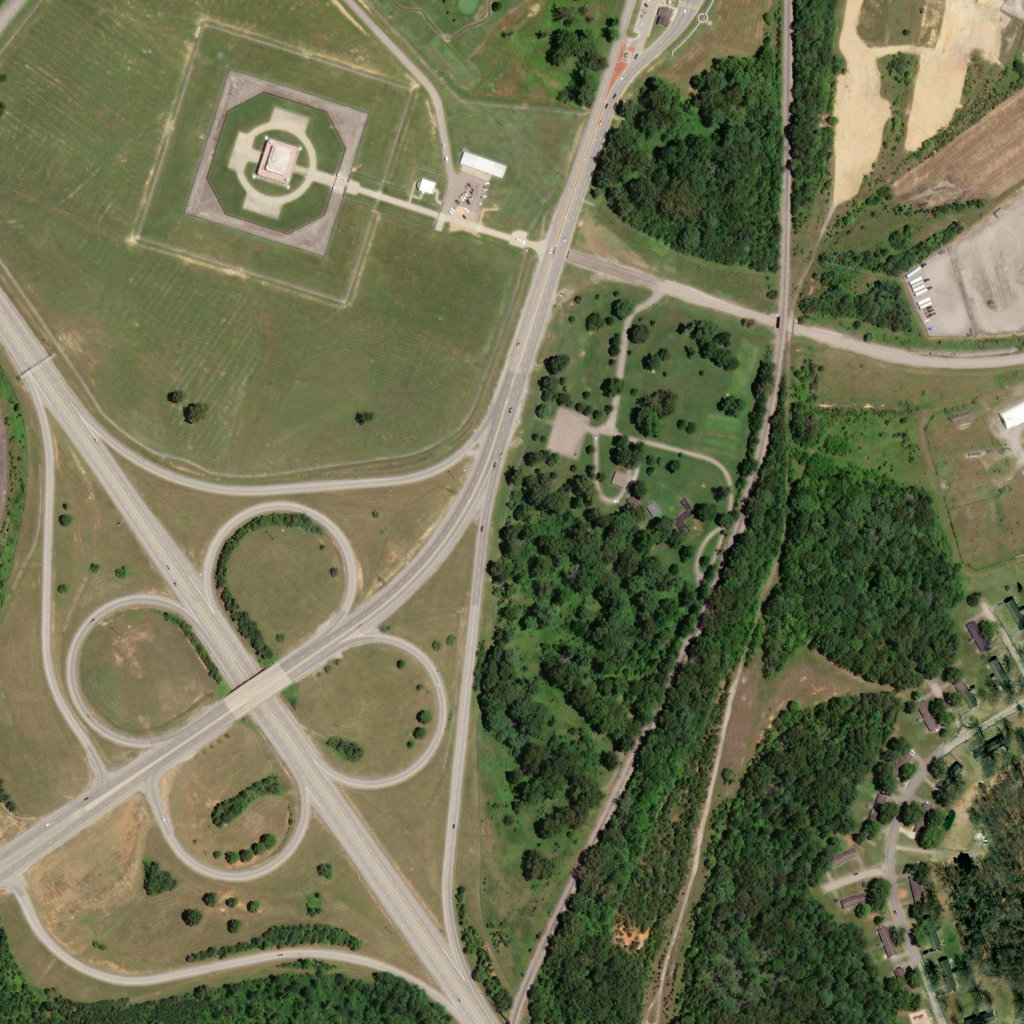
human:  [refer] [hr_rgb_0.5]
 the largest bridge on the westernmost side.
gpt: <box>[[21, 64, 28, 70, 0]]</box>

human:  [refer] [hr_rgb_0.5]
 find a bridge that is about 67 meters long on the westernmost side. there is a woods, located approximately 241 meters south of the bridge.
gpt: <box>[[21, 64, 28, 70, 0]]</box>